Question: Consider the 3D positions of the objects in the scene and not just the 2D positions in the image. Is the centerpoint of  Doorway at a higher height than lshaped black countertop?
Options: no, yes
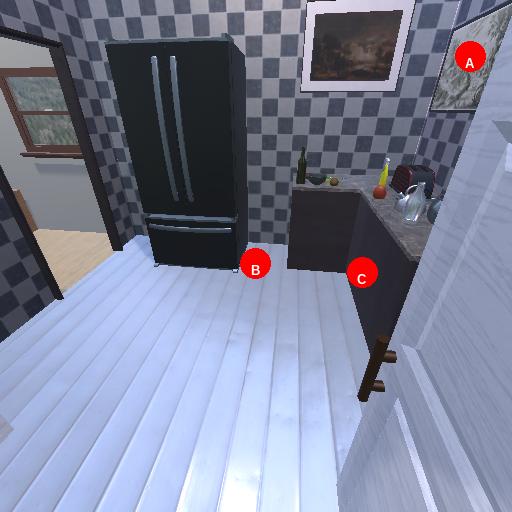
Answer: no